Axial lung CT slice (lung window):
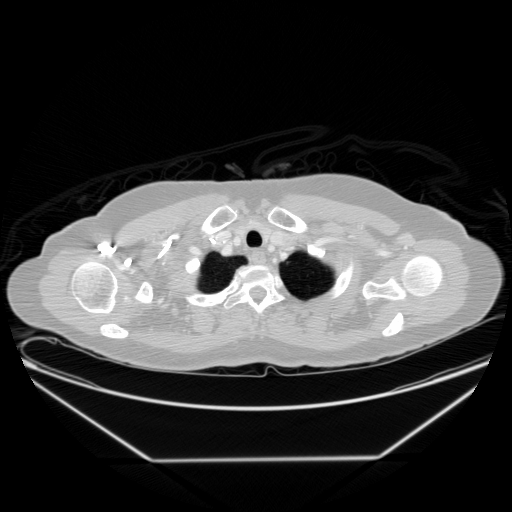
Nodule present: no